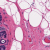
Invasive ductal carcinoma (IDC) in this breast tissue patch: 0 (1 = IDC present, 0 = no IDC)